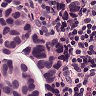
Metastatic tissue present: yes